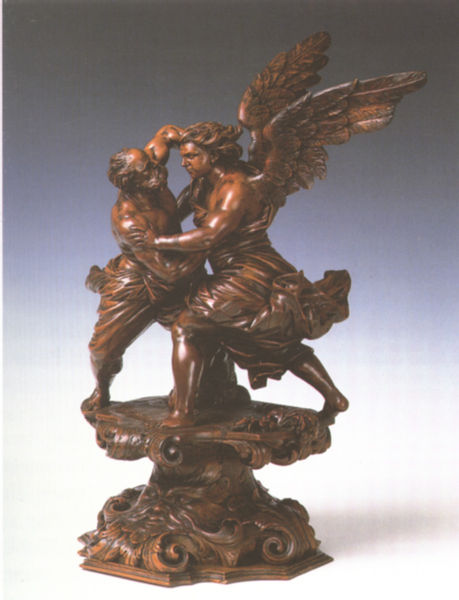
Titel: Jacobs Kampf mit dem Engel
Künstler: Andrea Brustolon
Institution: Frankfurt a. M., Liebieghaus
Schlagwörter: blätter, feder, flügel, gruppe, kampf, mann, weiß, bewegung, braun, frau, hintergrund, holz, männer, tisch, blick, rot, tanz, bart, hose, arme, falten, federn, sockel, stein, gehen, figur, gewand, haare, stoff, locken, engel, skulptur, statue, beine, zwei, figuren, wehen, wild, muskeln, grimmig, glänzend, lack, metall, bronze, plastik, podest, foto, barfuß, schritt, kämpfen, schnitzerei, verziert, schnörkel, eros, ständer, macht, lackiert, oberarme, nike, schnitzen, ringen, ringkampf, podium, viktoria, kie, wettstreit, aufhalten, barte, kinie, viktorua